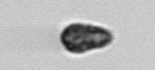
Label: Pseudochattonella_farcimen